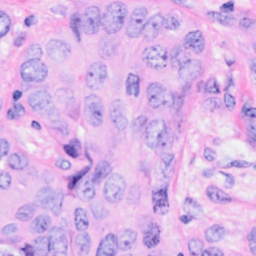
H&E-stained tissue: Breast